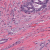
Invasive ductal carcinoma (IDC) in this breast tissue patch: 0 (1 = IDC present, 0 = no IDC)